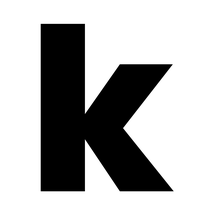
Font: Poppins-ExtraBold